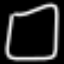
Label: square